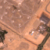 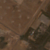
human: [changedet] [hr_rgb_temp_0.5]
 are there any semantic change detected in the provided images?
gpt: The area was urbanized.